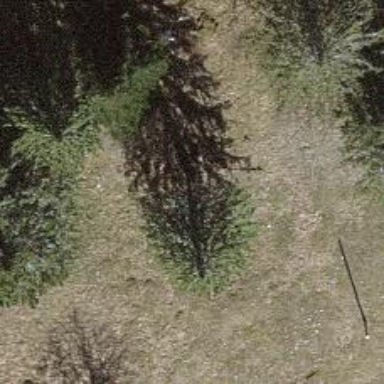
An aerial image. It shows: Needle-leaved tree in natural setting.